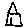
Label: house